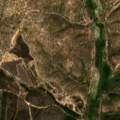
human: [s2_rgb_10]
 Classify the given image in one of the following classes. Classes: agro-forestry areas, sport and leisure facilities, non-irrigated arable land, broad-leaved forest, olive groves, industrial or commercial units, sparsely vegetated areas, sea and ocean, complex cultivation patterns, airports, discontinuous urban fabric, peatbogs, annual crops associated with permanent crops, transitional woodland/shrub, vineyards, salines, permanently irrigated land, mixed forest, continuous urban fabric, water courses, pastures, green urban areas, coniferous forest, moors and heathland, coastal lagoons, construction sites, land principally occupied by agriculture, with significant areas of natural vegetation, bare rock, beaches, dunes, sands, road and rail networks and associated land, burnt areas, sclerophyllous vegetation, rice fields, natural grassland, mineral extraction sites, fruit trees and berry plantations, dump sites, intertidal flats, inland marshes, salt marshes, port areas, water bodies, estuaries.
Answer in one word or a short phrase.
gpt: non-irrigated arable land, broad-leaved forest, mixed forest